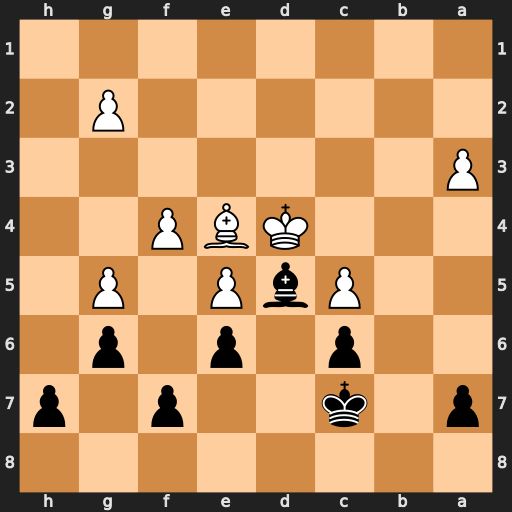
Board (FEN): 8/p1k2p1p/2p1p1p1/2PbP1P1/3KBP2/P7/6P1/8
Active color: b
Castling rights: -
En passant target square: -
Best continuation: Bxe4 Kxe4 Kb7 Kd4 Ka6 Kc4 Ka5 Kb3 Kb5